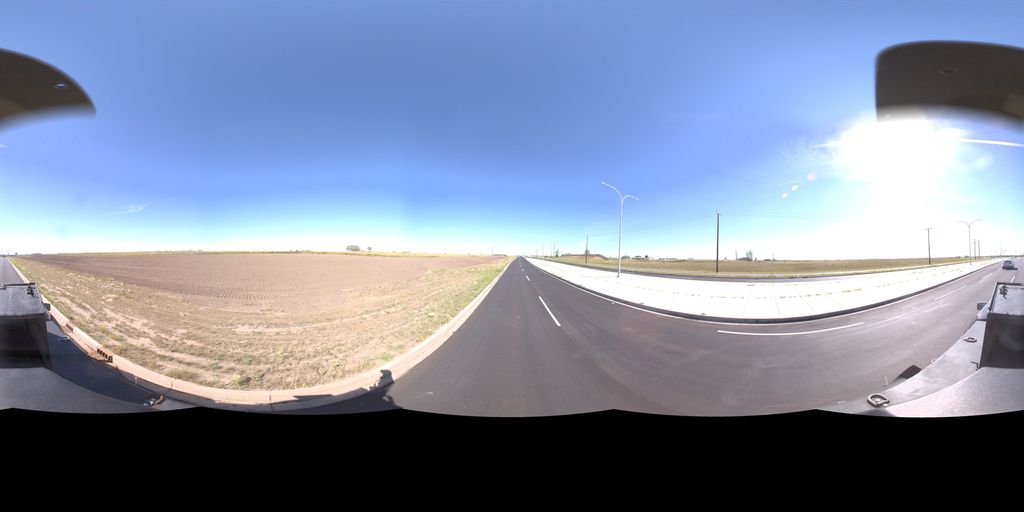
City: saskatoon